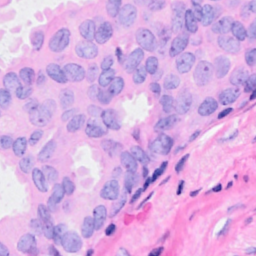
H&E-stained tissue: Breast